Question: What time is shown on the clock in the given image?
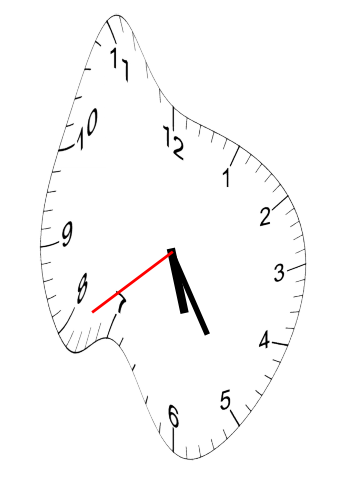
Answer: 05:24:39